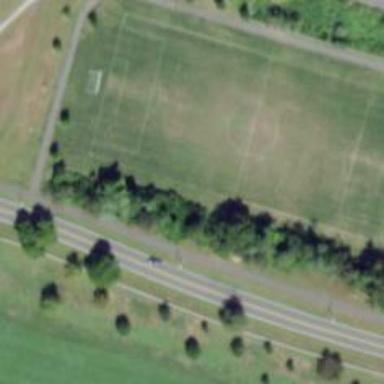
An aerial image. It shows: Pitch designated as leisure land.